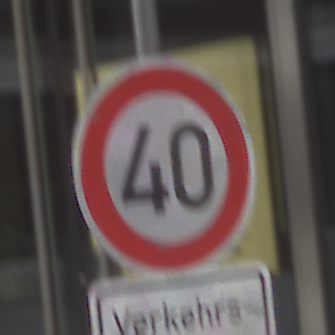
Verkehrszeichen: Geschwindigkeit40
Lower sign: HinweisGeaenderteVorfahrtVerkehrsfuehrungVerkehrsregelung2
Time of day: Midday
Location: Outdoor (Urban)
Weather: Overcast
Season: NotSpecified
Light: Natural